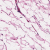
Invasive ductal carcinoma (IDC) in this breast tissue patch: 0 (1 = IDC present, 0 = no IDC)